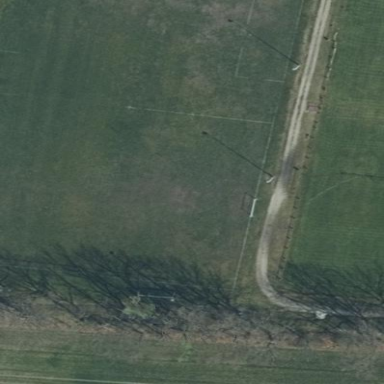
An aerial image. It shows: Soccer pitch designated for leisure and sports activities.